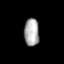
Tissue: prostate
Cell type: Fibroblasts
Senescence score: 0.6962
Nuclear area (px): 410
Mean DAPI intensity: 168.241